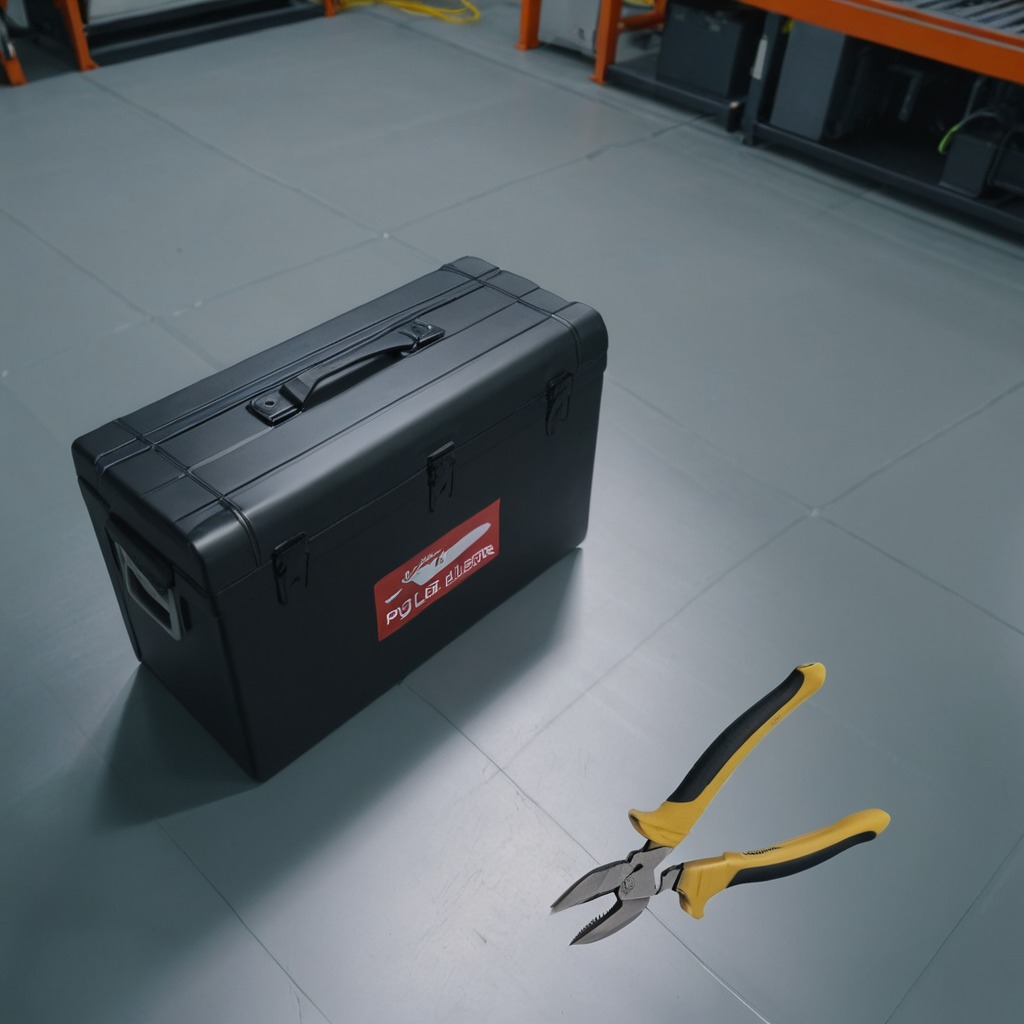
A plier is lying on a toolbox surface in an airplane hangar workshop.